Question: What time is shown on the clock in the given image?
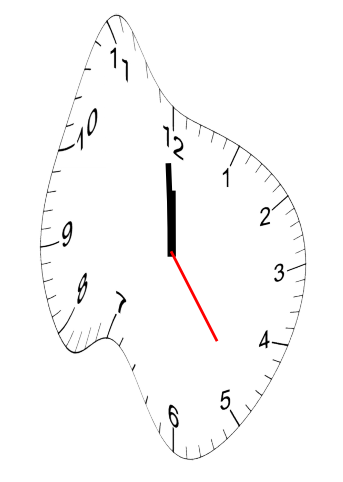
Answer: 11:59:24